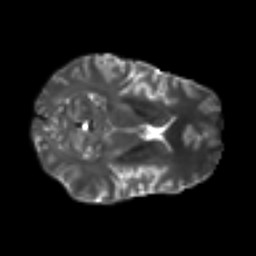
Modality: T2w
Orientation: axial
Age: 33
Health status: ill
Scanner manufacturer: philips
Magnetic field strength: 3 T
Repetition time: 9 s
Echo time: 0.127 s